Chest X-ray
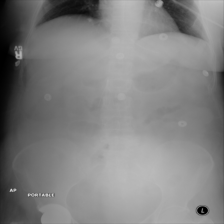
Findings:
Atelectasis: negative
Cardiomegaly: negative
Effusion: negative
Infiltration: negative
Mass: negative
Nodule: negative
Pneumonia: negative
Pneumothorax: negative
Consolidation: negative
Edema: negative
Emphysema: negative
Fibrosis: negative
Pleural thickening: negative
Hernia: negative